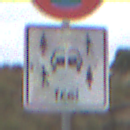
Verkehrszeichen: CarsharingfahrzeugeFrei
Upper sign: AbsolutesHalteverbot
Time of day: Midday
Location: Outdoor (Nature)
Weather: Overcast
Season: NotSpecified
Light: Natural